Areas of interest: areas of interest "Business Office Building"
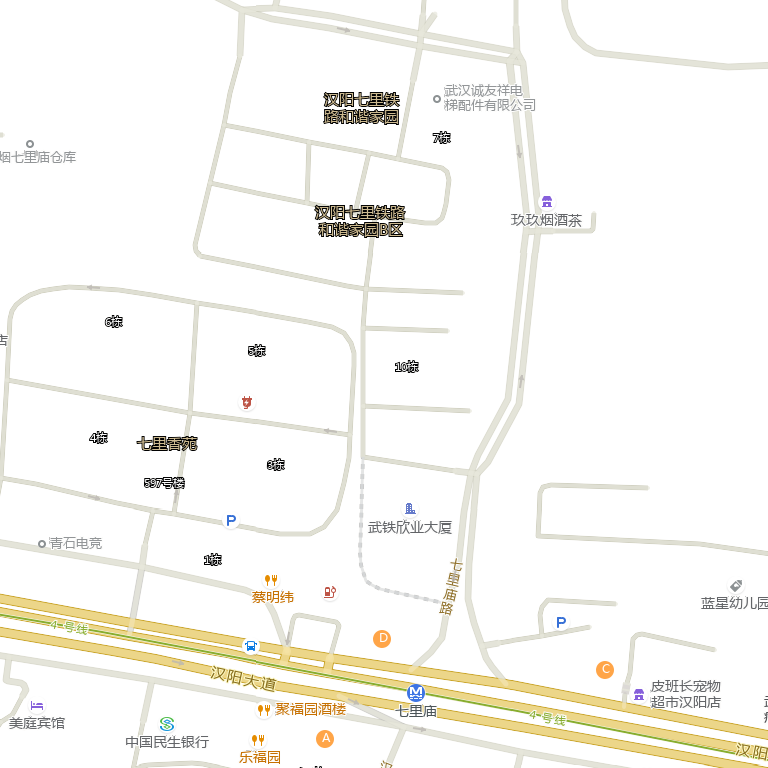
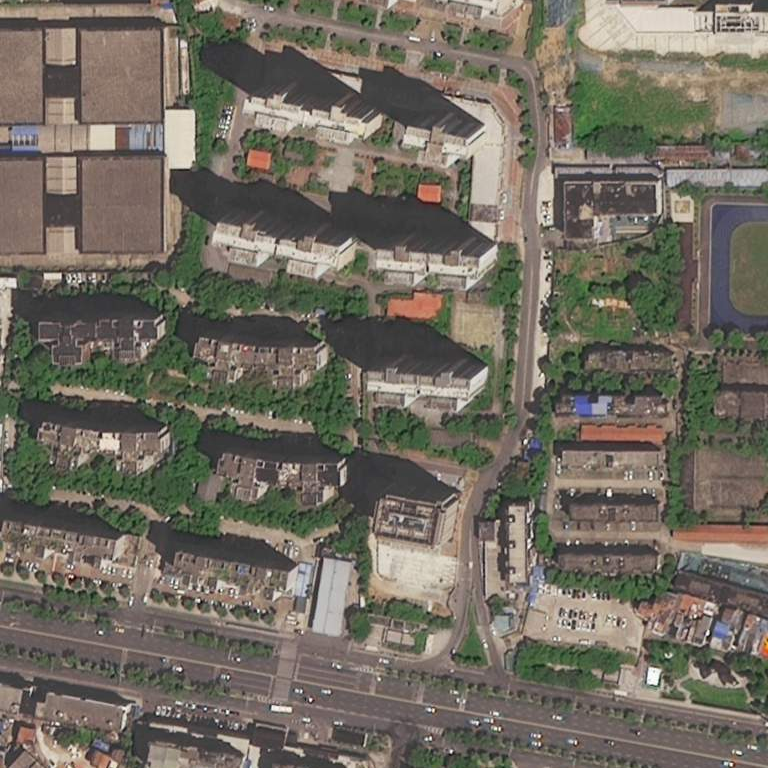